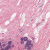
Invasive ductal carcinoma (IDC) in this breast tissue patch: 0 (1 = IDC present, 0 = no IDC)